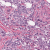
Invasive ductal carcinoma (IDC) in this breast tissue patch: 1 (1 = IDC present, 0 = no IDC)